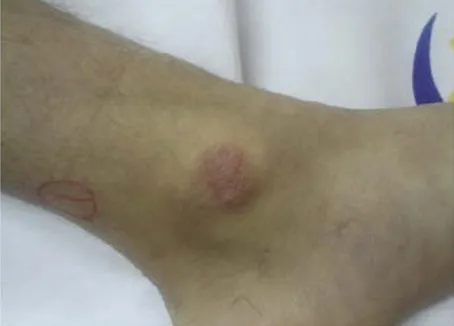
The Skin Lesions Were Present on Both the Legs and Were Tender,Erythematous, and Predominantly Nodular in Shape, Without Any Discharge (Before Treatment).
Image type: medical_photograph (skin_photograph)